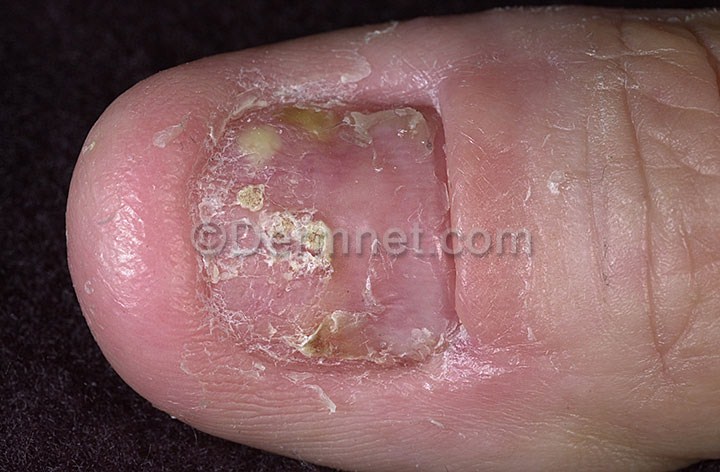
Disease: Psoriasis pictures Lichen Planus and related diseases